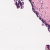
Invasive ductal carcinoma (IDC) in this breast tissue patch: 0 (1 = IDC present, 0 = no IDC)